Question: When I create new Azure function, the specified storage account also create logs and files like host locks. For consumption, plan storage uses File Share to store whole function app by default.
When I want to delete my azure function, nothing is deleted in the storage account.
Storage account after deleted:

1. Is that correct for consumption plan?
2. Should I delete it manually?
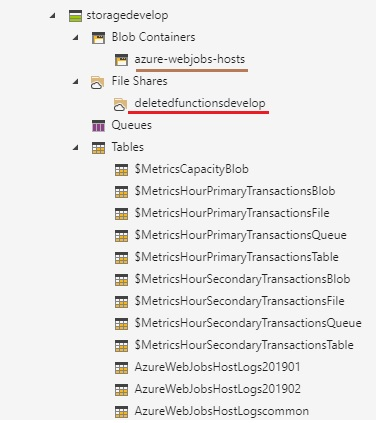
Answer: On either a Consumption plan or an App Service plan, a function app requires a general Azure Storage account, which supports Azure Blob, Queue, Files, and Table storage. This is because Functions relies on Azure Storage for operations such as managing triggers and logging function executions, but some storage accounts do not support queues and tables.
They are part of a resource group, if you don't delete the whole resource group you have to delete each item seperately.
reference:
<URL>